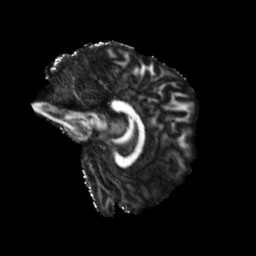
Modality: FA
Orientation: sagittal
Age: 40
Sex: male
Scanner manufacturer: siemens
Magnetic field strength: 3 T
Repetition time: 3.23 s
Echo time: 0.0892 s